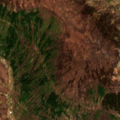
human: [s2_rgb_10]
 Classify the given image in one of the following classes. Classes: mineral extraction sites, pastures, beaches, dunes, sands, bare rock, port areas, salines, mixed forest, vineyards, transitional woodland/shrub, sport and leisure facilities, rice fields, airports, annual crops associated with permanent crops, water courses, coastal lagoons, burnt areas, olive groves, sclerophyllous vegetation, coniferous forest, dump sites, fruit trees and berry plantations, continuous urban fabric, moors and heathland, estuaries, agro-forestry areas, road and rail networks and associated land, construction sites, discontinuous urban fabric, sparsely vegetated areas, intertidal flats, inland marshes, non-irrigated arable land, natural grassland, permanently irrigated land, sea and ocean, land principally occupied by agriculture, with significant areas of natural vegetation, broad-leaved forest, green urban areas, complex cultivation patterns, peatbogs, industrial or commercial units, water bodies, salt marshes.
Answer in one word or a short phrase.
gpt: moors and heathland, transitional woodland/shrub, peatbogs